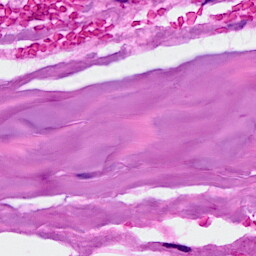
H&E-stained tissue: Breast